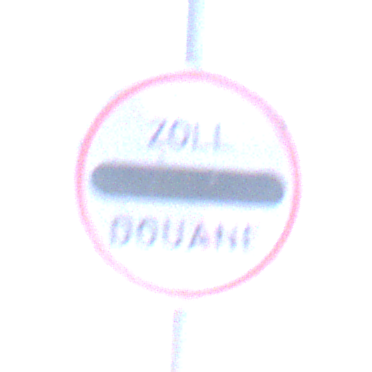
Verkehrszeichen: Zollstelle
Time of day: MorningAfternoon
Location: Outdoor (Nature)
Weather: Clear
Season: NotSpecified
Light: Natural